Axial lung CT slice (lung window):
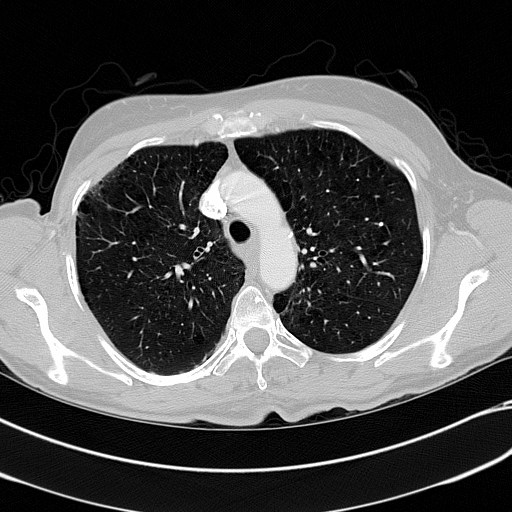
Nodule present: yes
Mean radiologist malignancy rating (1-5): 3.25